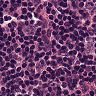
Metastatic tissue present: no